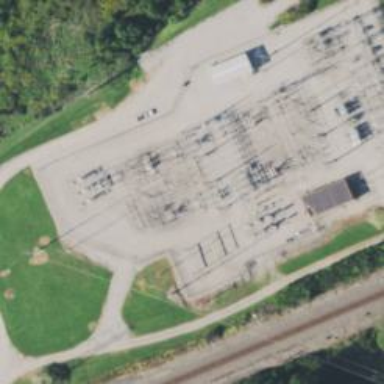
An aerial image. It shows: Switch for power supply.